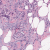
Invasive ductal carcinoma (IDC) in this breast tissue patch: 1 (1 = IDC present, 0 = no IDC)